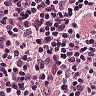
Metastatic tissue present: no